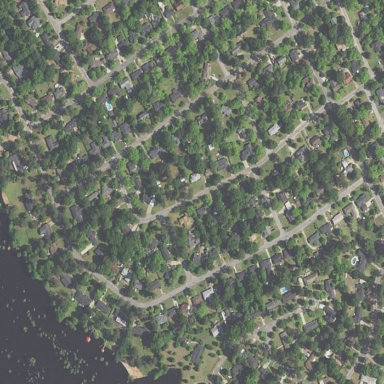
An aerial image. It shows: Single-family residential neighbourhood.